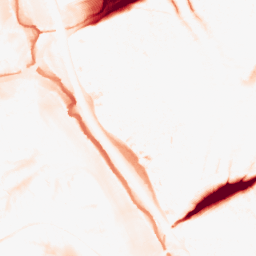
Category: morphological
Decomposition family: tophat
Decomposition parameters: size: 20
mode: black
Upsampling method: bspline
Upsampling parameters: scale: 8
Upsampling scale: 8